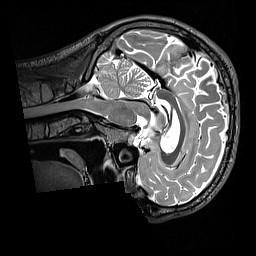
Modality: T2w
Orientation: sagittal
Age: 27
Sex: male
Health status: healthy
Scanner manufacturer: siemens
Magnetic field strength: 3 T
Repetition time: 3.2 s
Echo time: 0.568 s